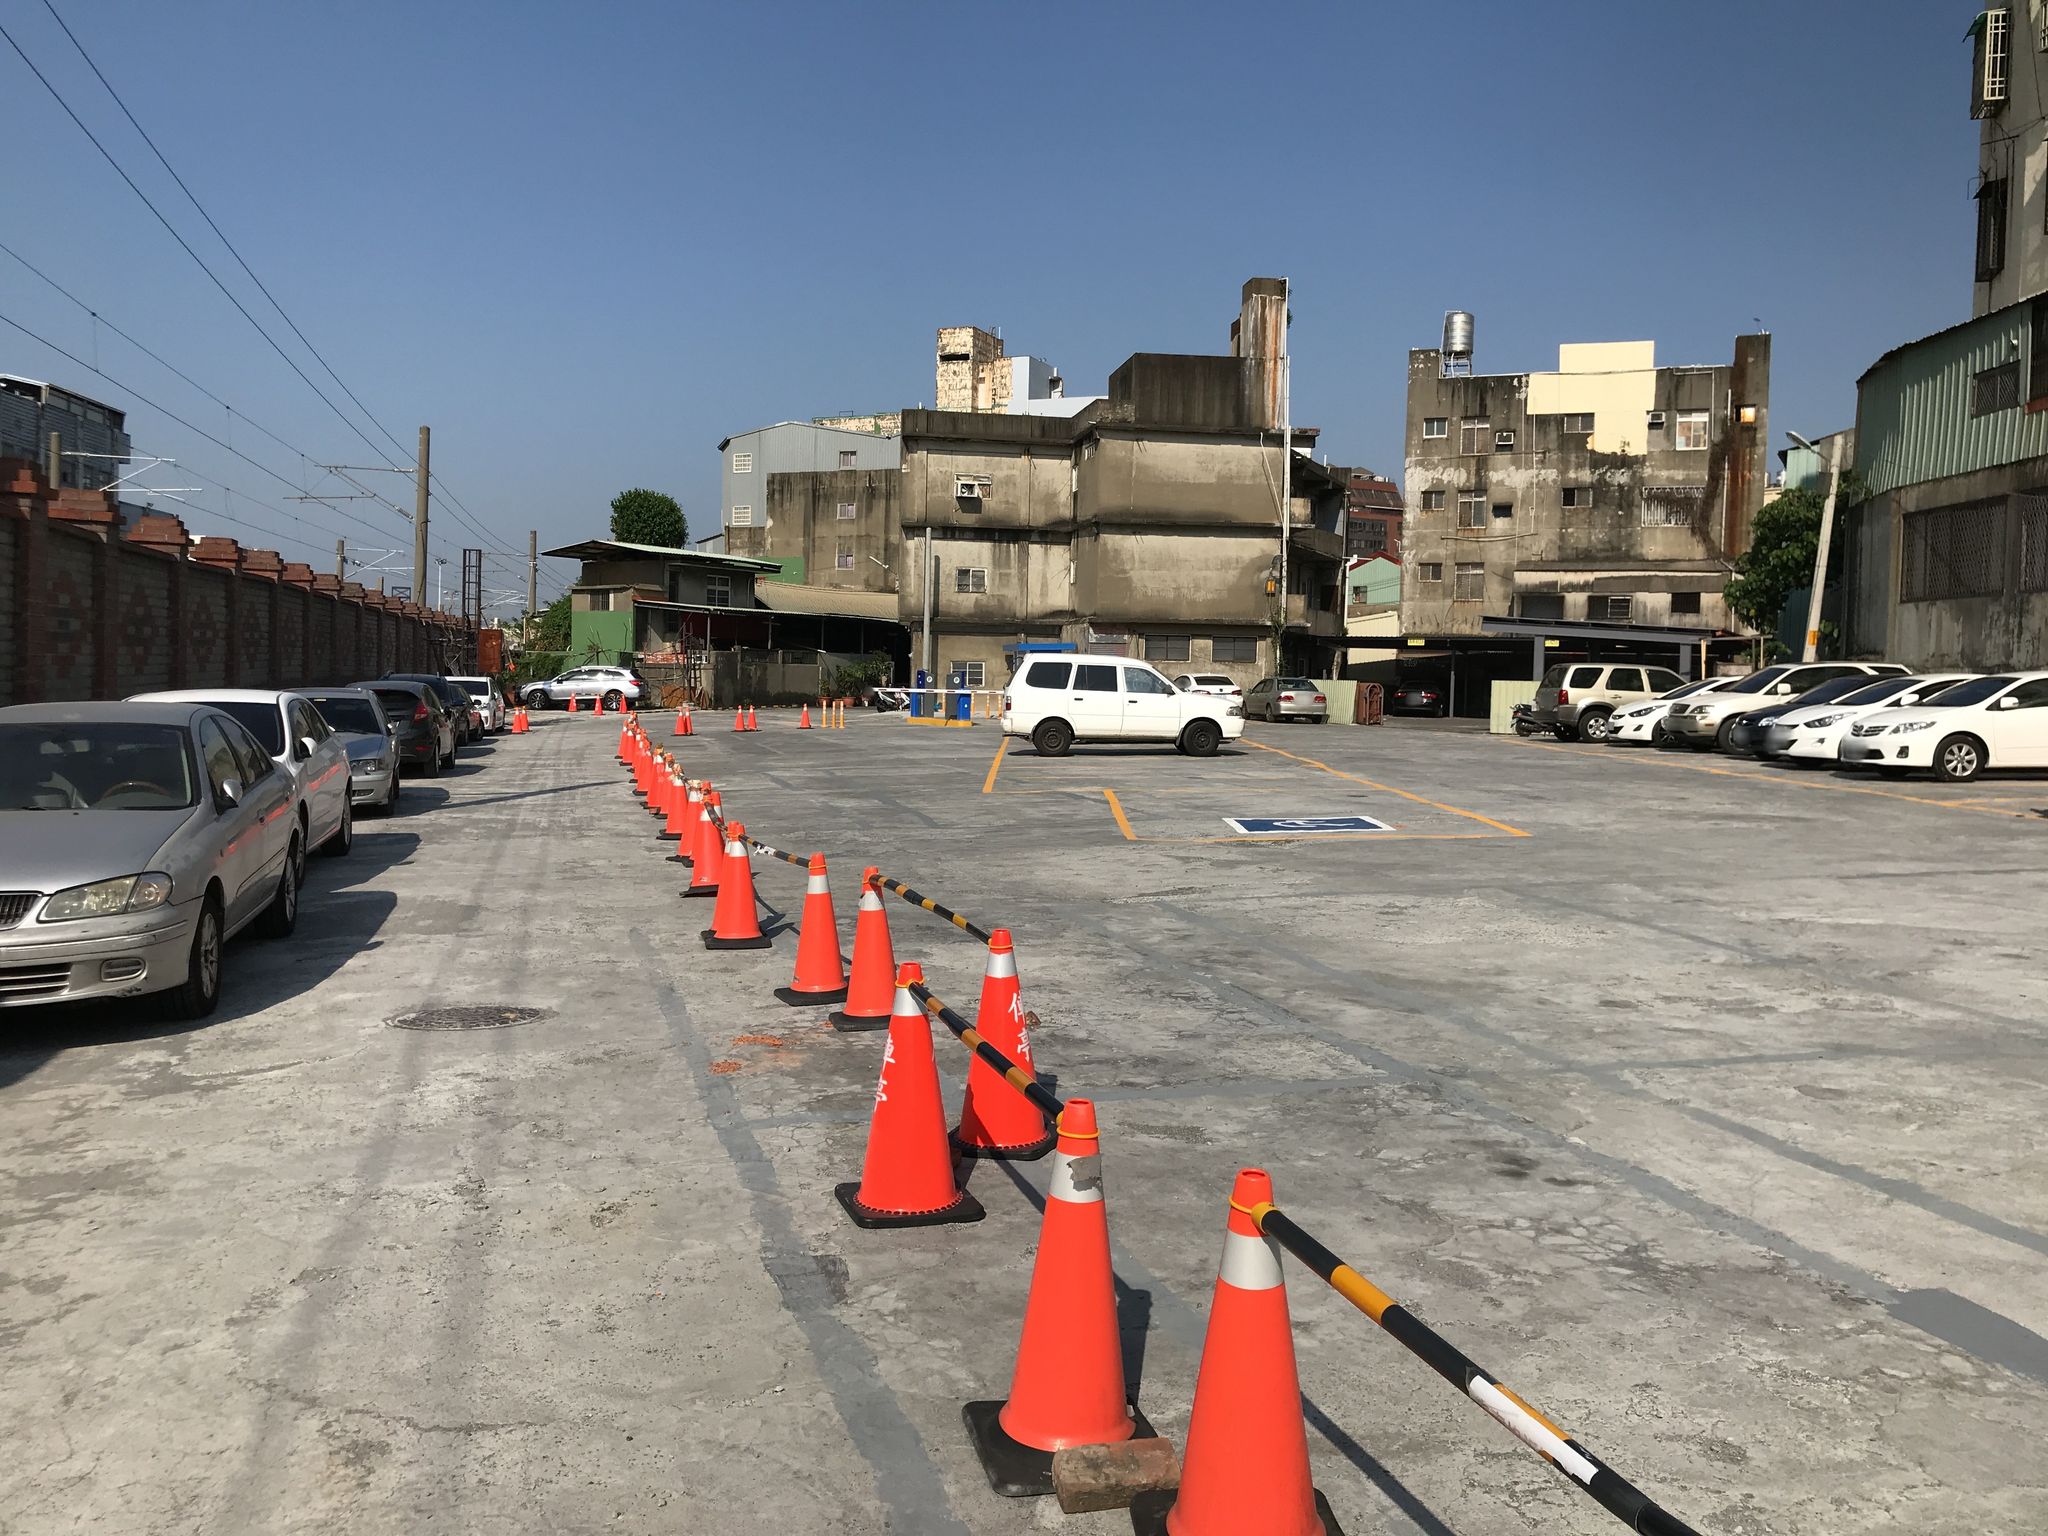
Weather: clear
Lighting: day
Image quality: good
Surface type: driving surface
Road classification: unclassified, residential
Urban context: urban centre
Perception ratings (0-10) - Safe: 0.62, Lively: 3.08, Beautiful: 1.22, Boring: 2.72, Depressing: 1.98, Wealthy: 0.99